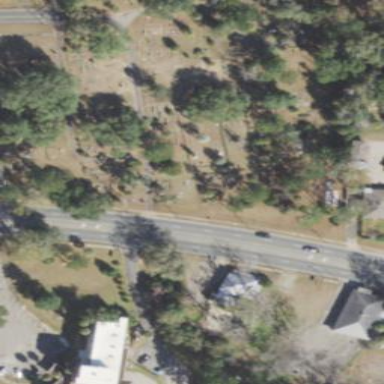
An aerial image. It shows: Cemetery.